Field crop: maize
Growth stage: 2
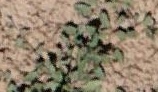
Species: convolvulus